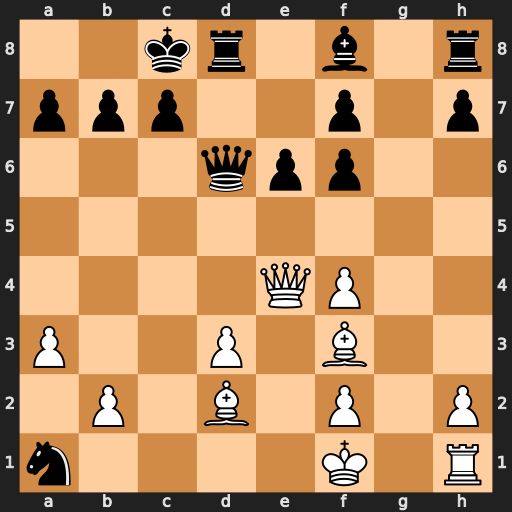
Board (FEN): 2kr1b1r/ppp2p1p/3qpp2/8/4QP2/P2P1B2/1P1B1P1P/n4K1R
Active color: w
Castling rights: -
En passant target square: -
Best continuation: Qxb7+ Kd7 Qb5+ Ke7 Bb4